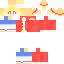
A female human skin with pale skin, wearing blonde helmet dressed in a red jacket and red shorts, featuring a closed mouth.